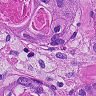
Metastatic tissue present: yes